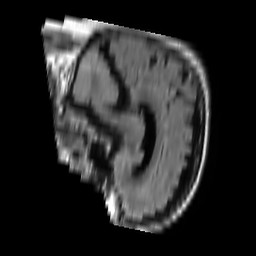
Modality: FLAIR
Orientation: sagittal
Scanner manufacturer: philips
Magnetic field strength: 1.5 T
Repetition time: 11 s
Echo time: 0.14 s